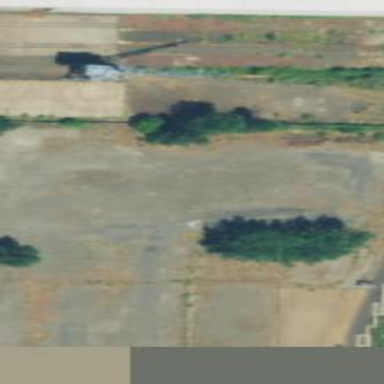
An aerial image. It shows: Brownfield site.